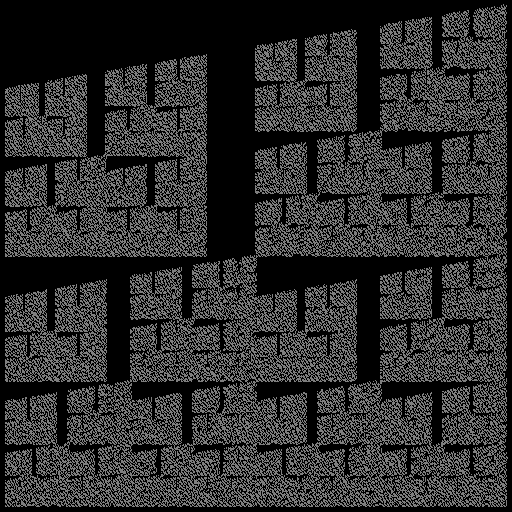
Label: castle